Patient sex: M
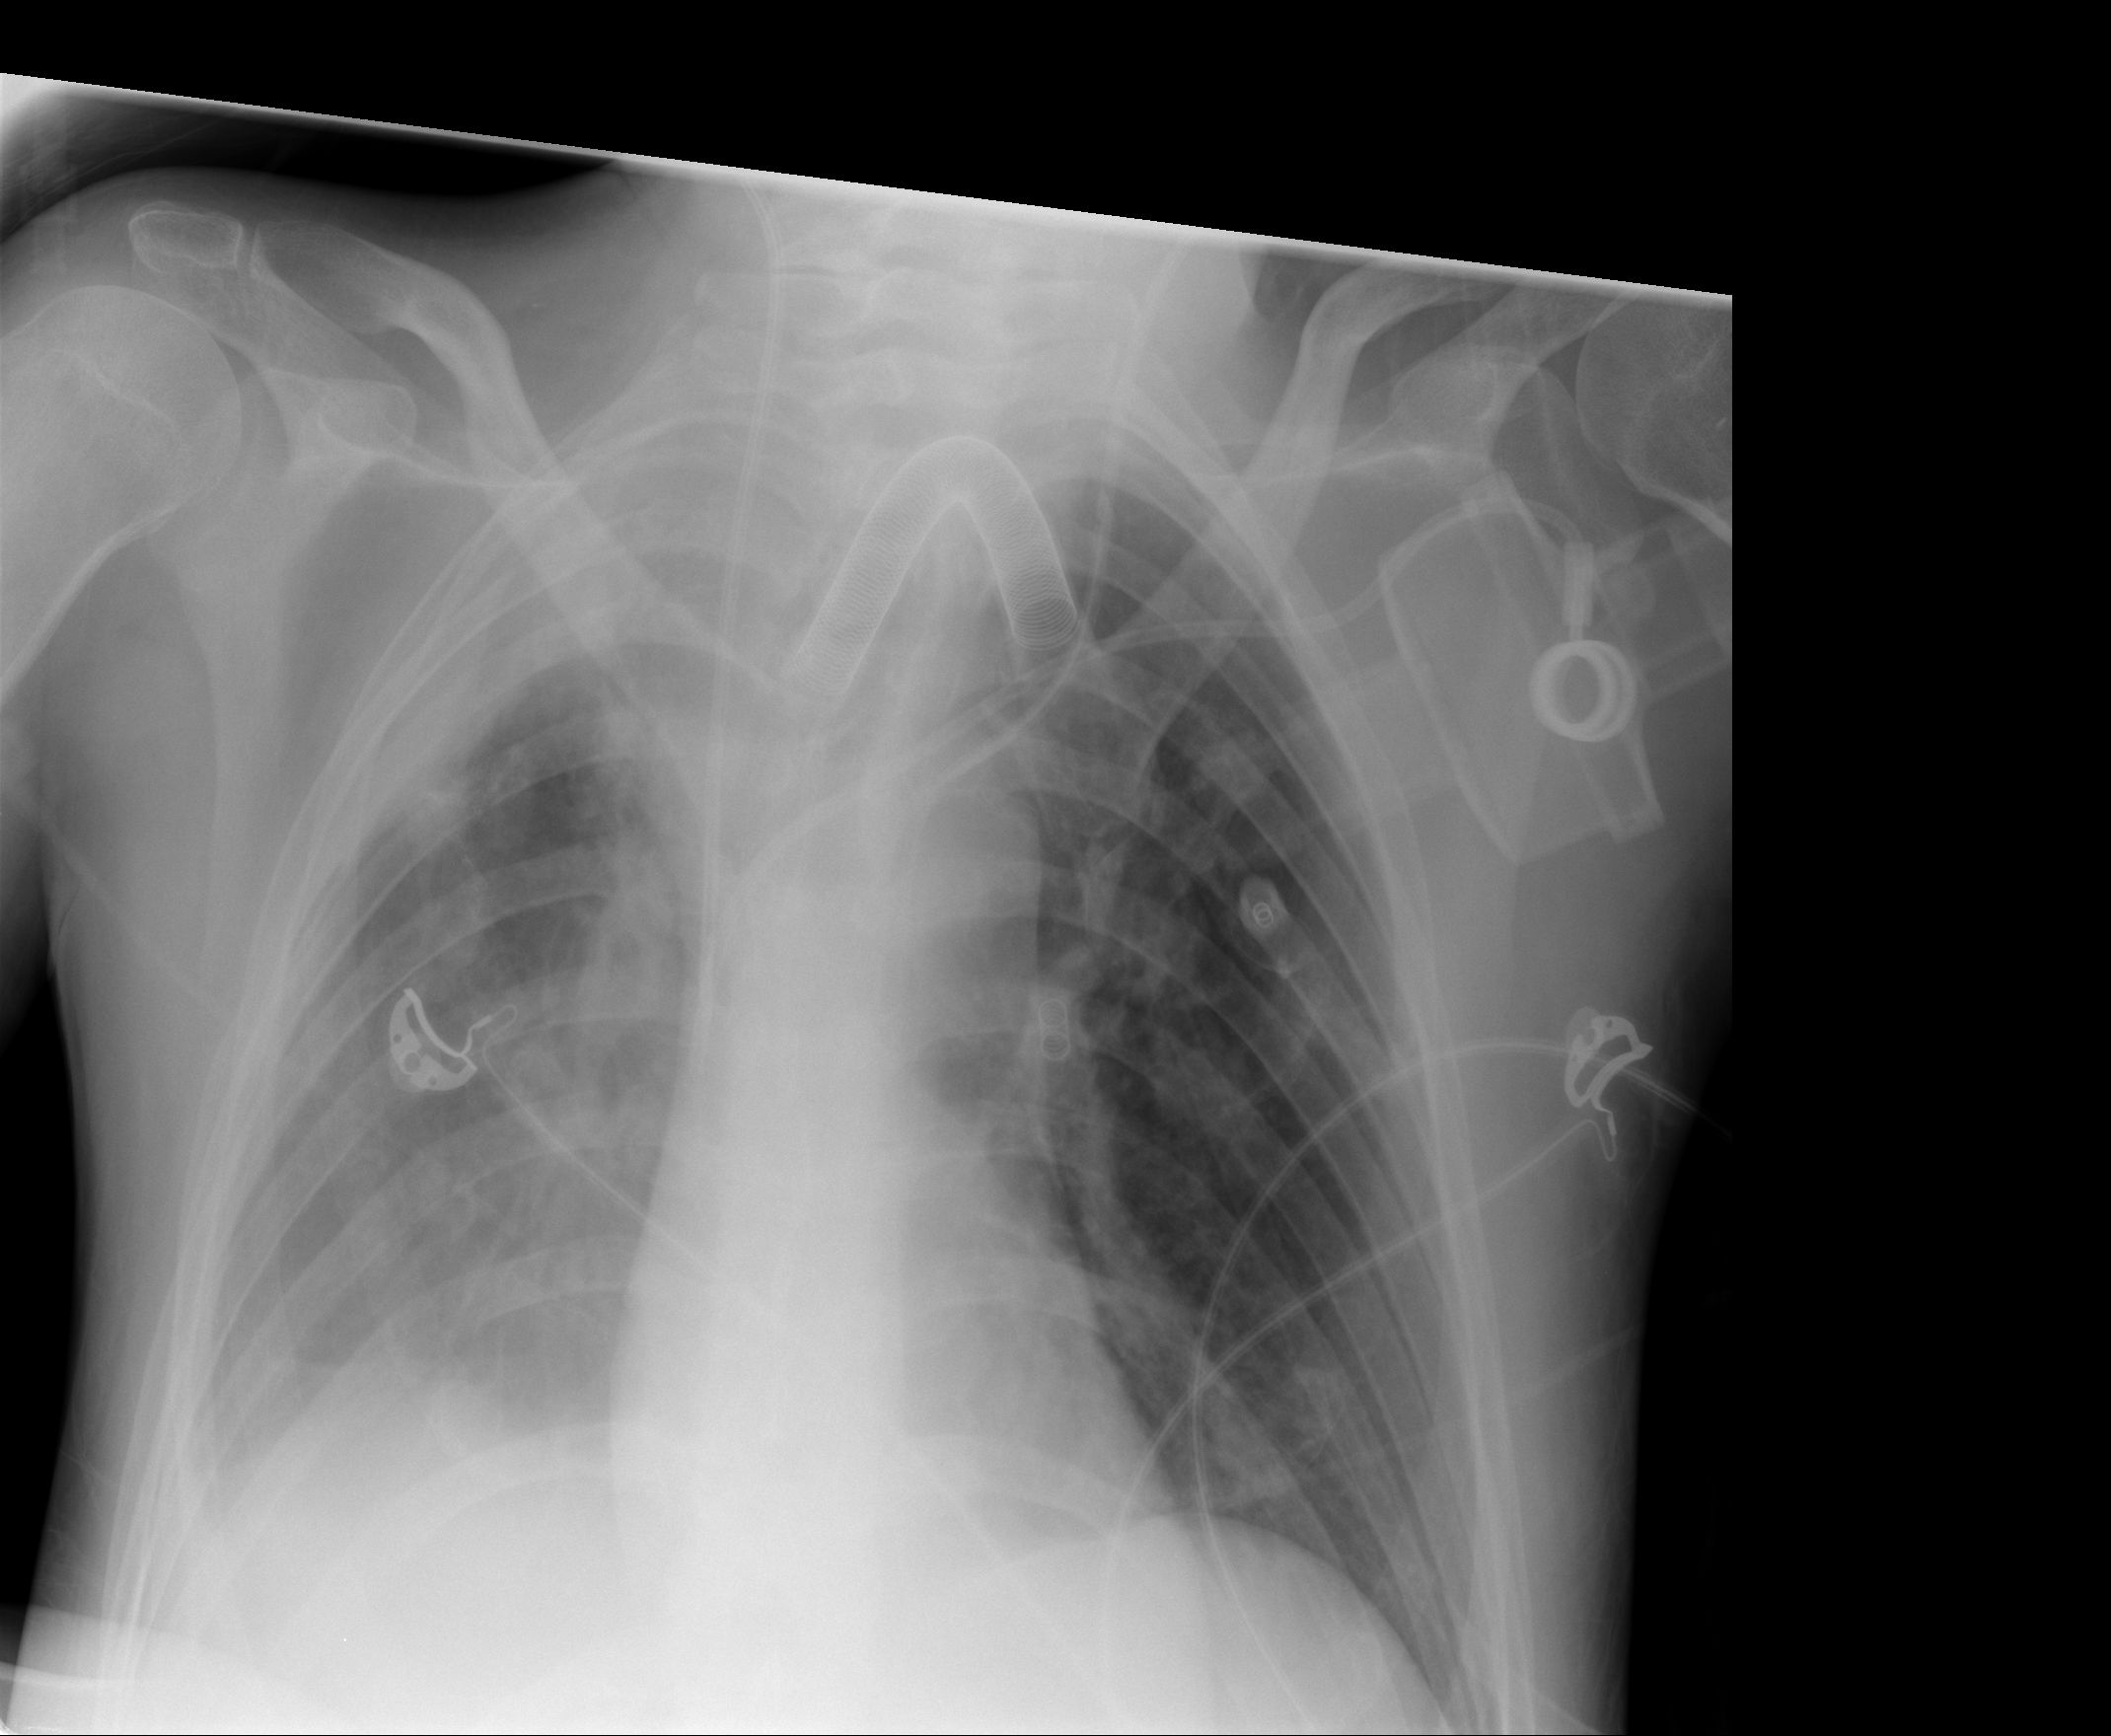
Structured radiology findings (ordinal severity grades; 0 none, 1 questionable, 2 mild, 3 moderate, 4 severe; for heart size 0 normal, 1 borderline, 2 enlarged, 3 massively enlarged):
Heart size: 0
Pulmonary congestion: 0
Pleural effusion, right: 3
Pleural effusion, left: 0
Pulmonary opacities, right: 2
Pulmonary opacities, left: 0
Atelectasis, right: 0
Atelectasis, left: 0